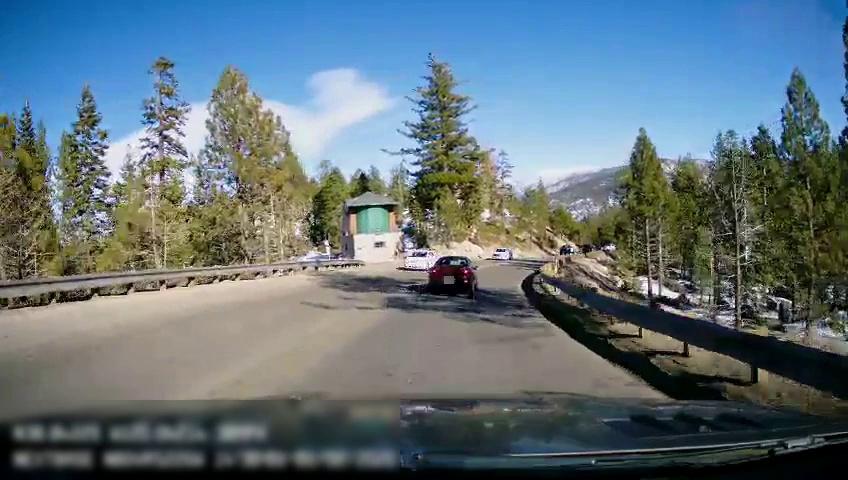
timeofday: Day
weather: Sunny
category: Drivable Space
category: Vehicles | Car
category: Vehicles | SUV
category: Vehicles | Car
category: Vehicles | Car
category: Lanes | Opposite Lane
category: Lanes | Current Lane